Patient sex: M
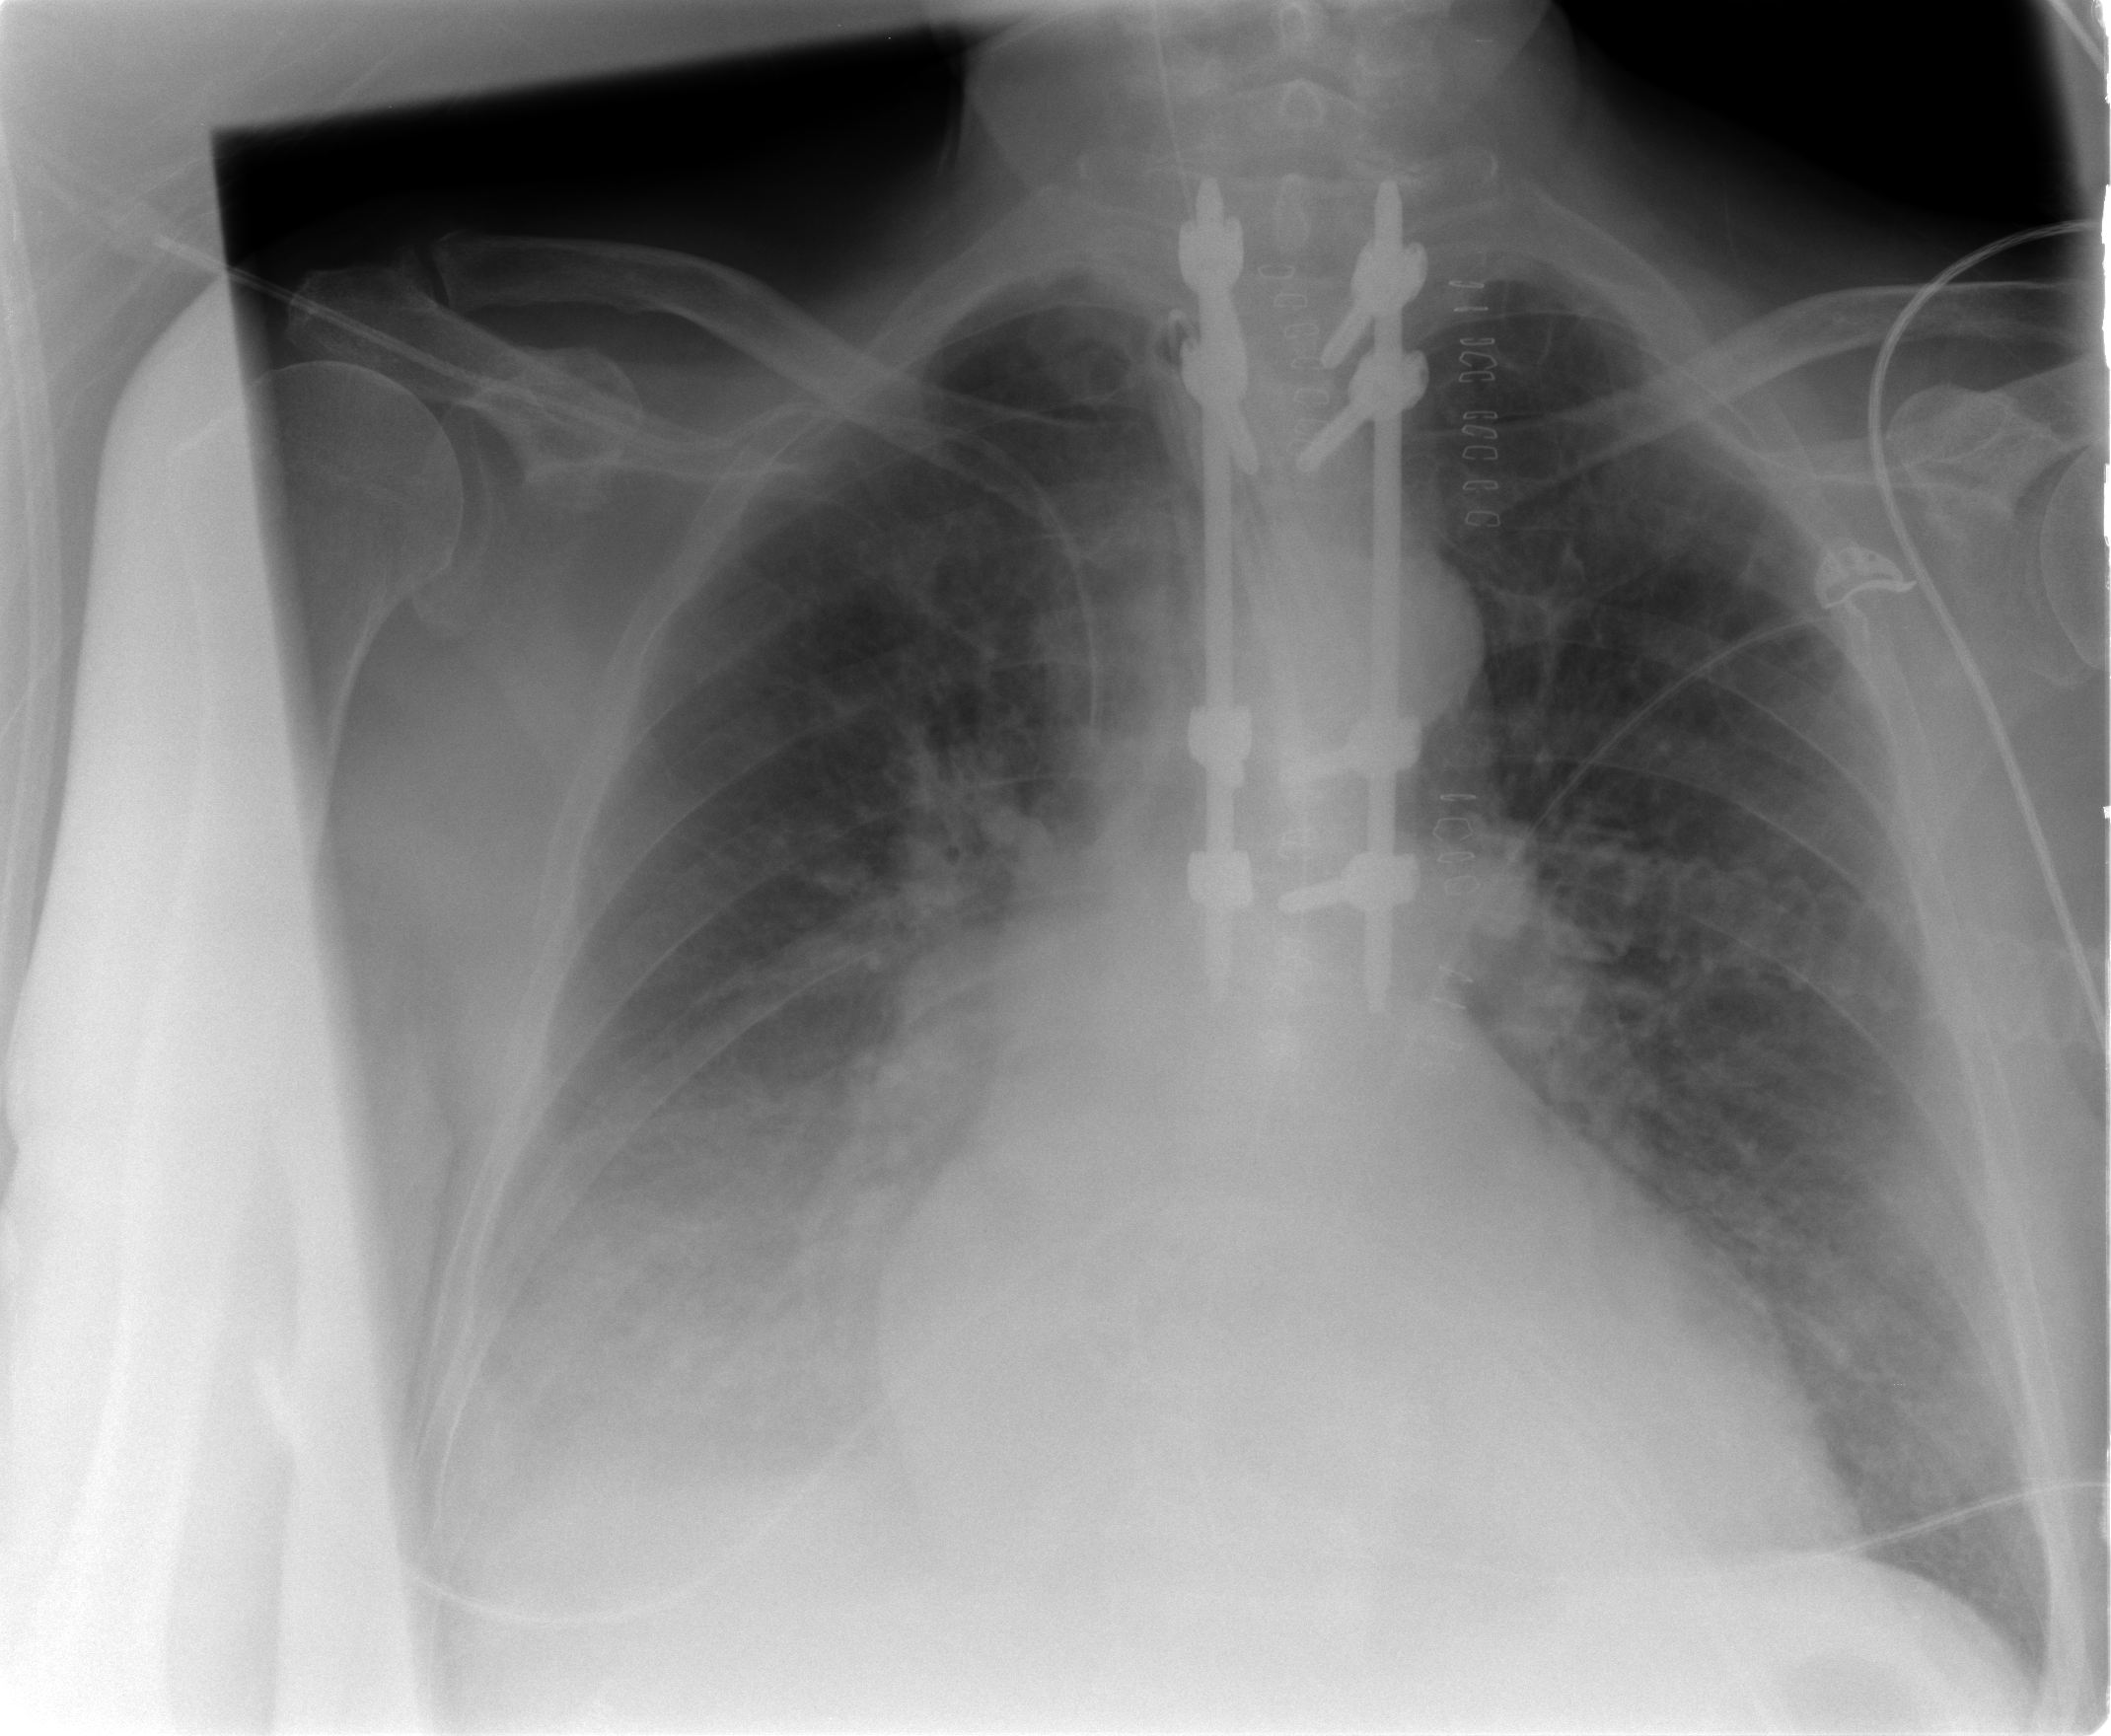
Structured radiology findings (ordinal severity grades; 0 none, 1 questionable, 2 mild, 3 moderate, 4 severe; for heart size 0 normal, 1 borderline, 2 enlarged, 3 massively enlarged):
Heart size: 2
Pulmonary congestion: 3
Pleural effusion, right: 2
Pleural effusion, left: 2
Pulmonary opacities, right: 2
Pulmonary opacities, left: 2
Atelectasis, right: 3
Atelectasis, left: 3